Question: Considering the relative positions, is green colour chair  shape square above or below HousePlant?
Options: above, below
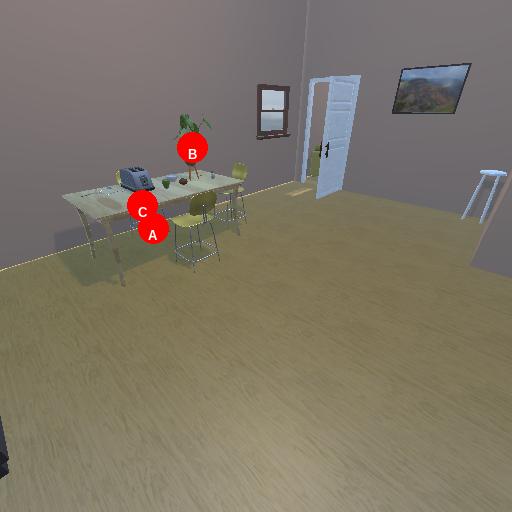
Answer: above